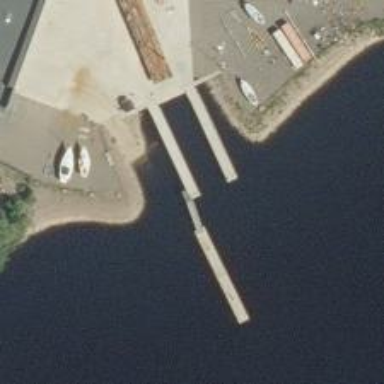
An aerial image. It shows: Man-made pier.